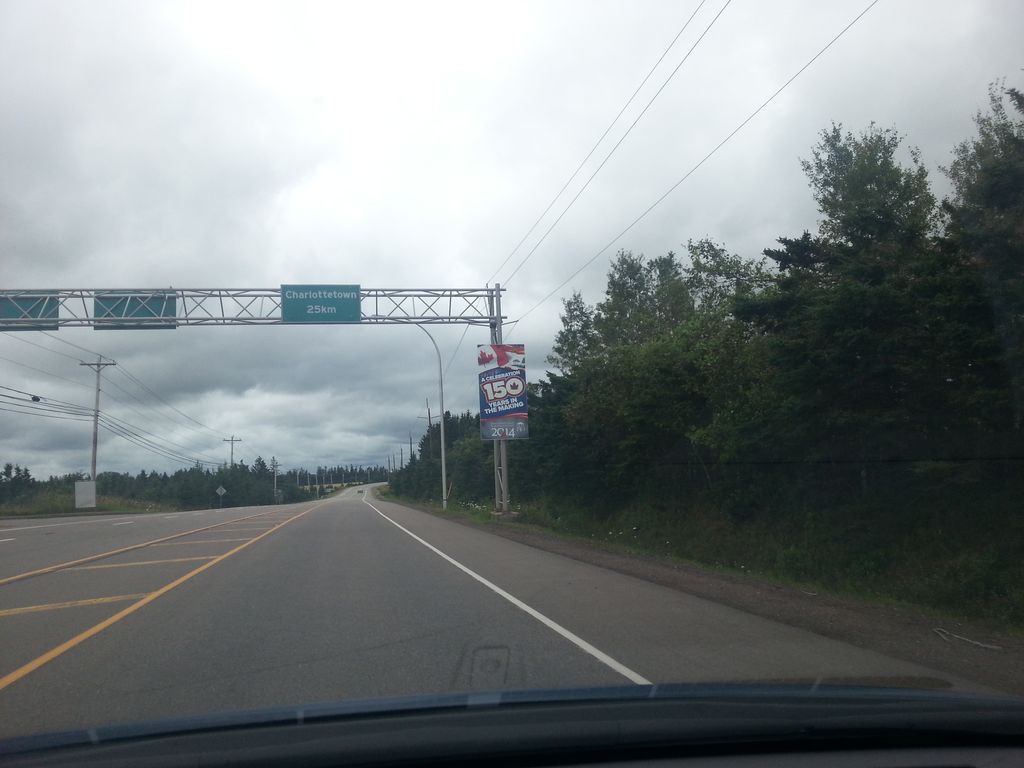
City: charlottetown